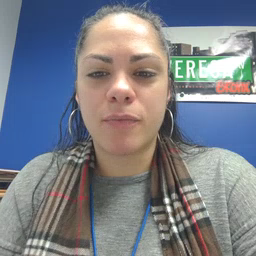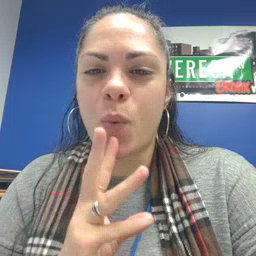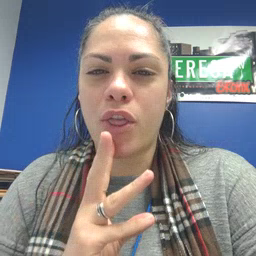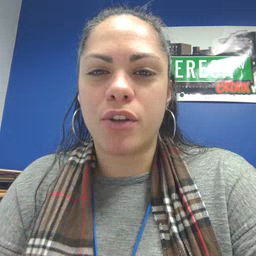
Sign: water